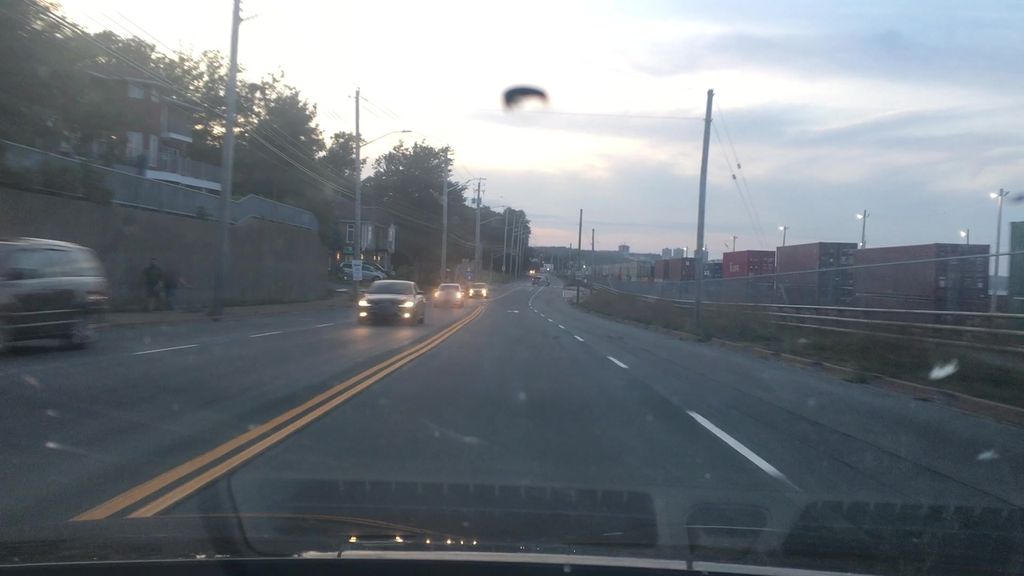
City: halifax